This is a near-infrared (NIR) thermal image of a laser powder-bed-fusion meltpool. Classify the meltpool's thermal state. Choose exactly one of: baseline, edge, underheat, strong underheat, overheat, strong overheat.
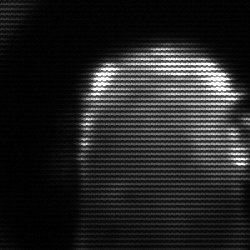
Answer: baseline